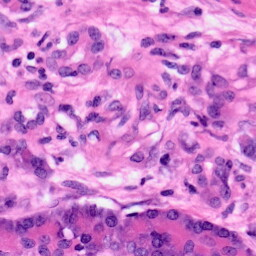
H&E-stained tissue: Pancreatic